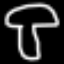
Label: mushroom